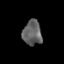
Tissue: prostate
Cell type: T cells
Senescence score: 0.3548
Nuclear area (px): 455
Mean DAPI intensity: 99.319